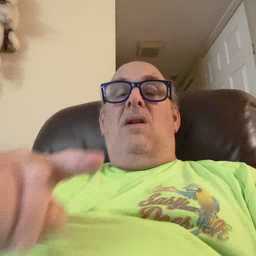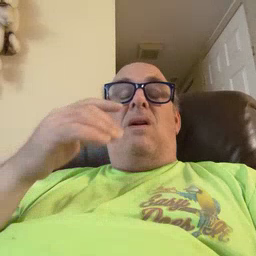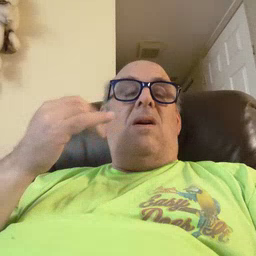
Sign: if